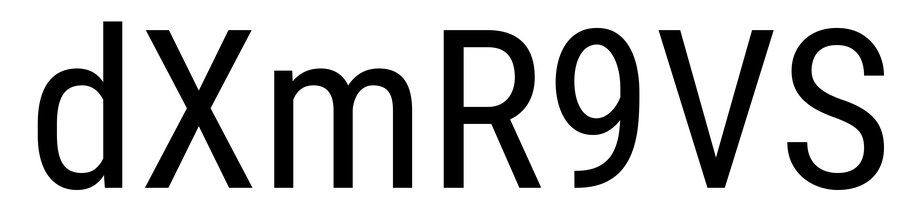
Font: Roboto_Condensed_Regular